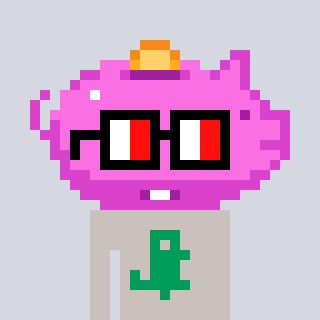
a pixel art character with square glasses with black frames and red eyes, a piggybank-shaped head and a foggrey-colored body on a cool background